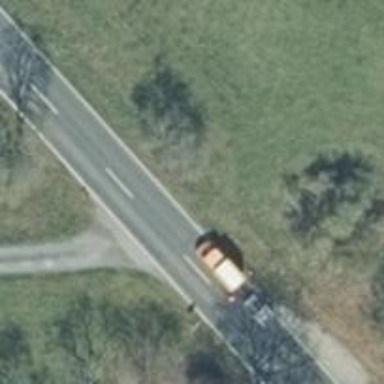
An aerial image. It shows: Secondary road with asphalt surface.